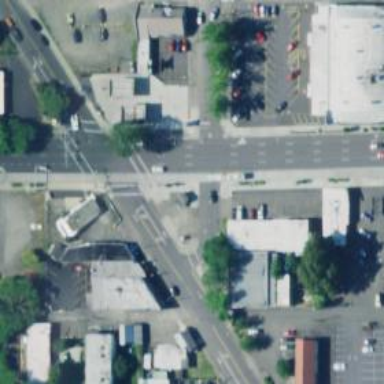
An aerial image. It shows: Solid stop line on the road marking.